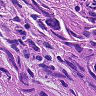
Metastatic tissue present: yes